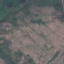
Land use / land cover: HerbaceousVegetation